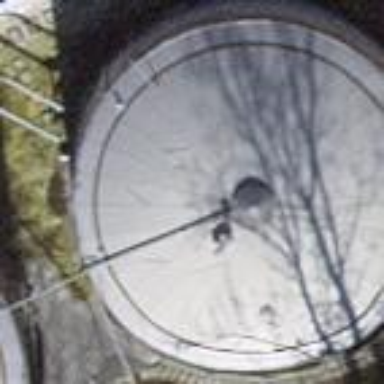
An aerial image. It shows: Storage tank building.